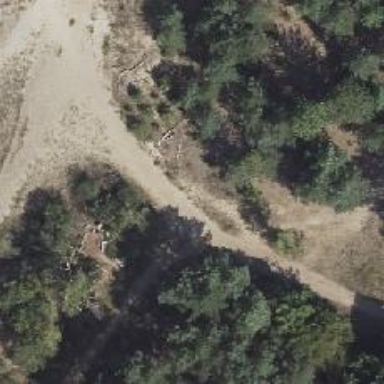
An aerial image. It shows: Sandy path.